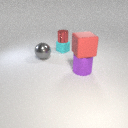
large purple metal cylinder below large red rubber cube